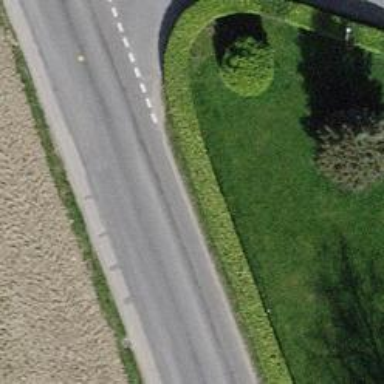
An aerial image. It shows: Hedge acting as barrier.